高一 · 立体几何学
, 正方体 $A B C D-A_{1} B_{1} C_{1} D_{1}$ 的棱长为 1 , 动点 $E$ 在线段 $A_{1} C_{1}$ 上, $F 、 M$ 分别是 $A D 、 C D$ 的中点, 则下列结论中正确的是

(1) $F M$ 与 $B C_{1}$ 所成角为 $45^{\circ}$;

(2) $B M \perp$ 平面 $C C_{1} F$;

(3)存在点 $E$, 使得平面 $B E F / /$ 平面 $C C_{1} D_{1} D$;

(4) 三棱雉 $B-C F E$ 的体积为定值.
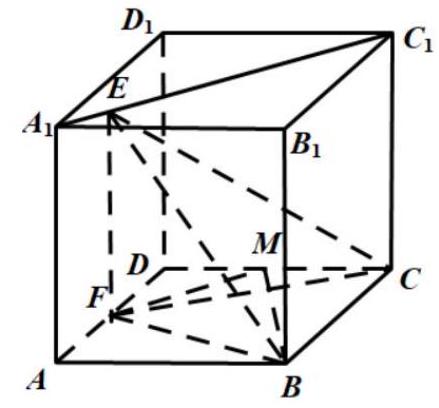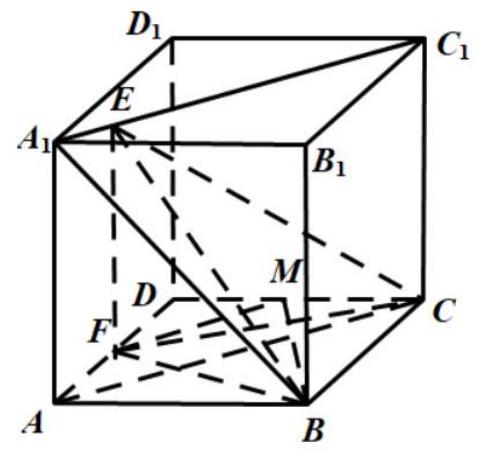
答案: )(4)
解析: 【分析】

利用线线平行, 找出异面直线的夹角的平面角, 求出即可, 可判断(1)的正误; 根据线面垂直的判定定理即可判断(2)的正误; 利用面面平行的性质定理可判断(3)的正误; 利用等体积法即可求出棱雉的体积, 可判断(4)的正误.综合可得出结论.

【详解】

对于(1), $\because F 、 M$ 分别为 $A D 、 C D$ 的中点, $\therefore F M / / A C$,

在正方体 $A B C D-A_{1} B_{1} C_{1} D_{1}$ 中, $A A_{1} / / C C_{1}$ 且 $A A_{1}=C C_{1}$, 则四边形 $A A_{1} C_{1} C$ 为平行四
边形,

$\therefore A C / / A_{1} C_{1}, \therefore$ 异面直线 $F M$ 与 $B C_{1}$ 所成的角为 $\angle A_{1} C_{1} B$,

在 $\triangle A_{1} C_{1} B$ 中, $A_{1} C_{1}=A_{1} B=B C_{1}$, 所以, $\triangle A_{1} C_{1} B$ 为等边三角形, 则 $\angle A_{1} C_{1} B=60^{\circ}$,即(1)错误;

对于(2), $\because B C=C D, C M=D F, \angle B C M=\angle C D F, \therefore \triangle B C M \cong \triangle C D F$,

$\therefore \angle B M C+\angle D C F=90^{\circ}, \therefore B M \perp C F$,

又因为 $C C_{1} \perp$ 平面 $A B C D$, 且 $B M \subset$ 平面 $A B C D$, 所以 $C C_{1} \perp B M$,

因为 $C F \cap C C_{1}=C$, 所以 $B M \perp$ 平面 $C C_{1} F$, 即(2)正确;

对于(3), 若平面 $B E F / /$ 平面 $C C_{1} D_{1} D$, 因为平面 $C C_{1} D_{1} D / /$ 平面 $A A_{1} B_{1} B$,

所以平面 $B E F / /$ 平面 $A A_{1} B_{1} B$, 但平面 $B E F$ 与平面 $A A_{1} B_{1} B$ 有公共点 $B$, 所以(3)错误;

对于(4), $V_{B-C F E}=V_{E-B C F}=\frac{1}{3} S_{\triangle B C F} \cdot A A_{1}=\frac{1}{3} \times \frac{1}{2} B C \cdot A B \cdot A A_{1}=\frac{1}{6}$ (定值), 即(4)正确.

故答案为: (2)(4).

【点睛】

本题考查了空间立体几何中线面的位置关系、异面直线的夹角、棱雉体积等知识点, 熟练运用线面平行或垂直的判定定理与性质定理是解题关键, 属于中等题.